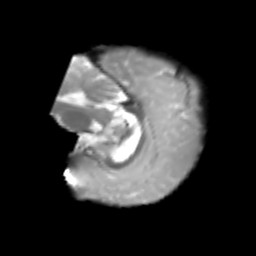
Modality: T2w
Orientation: sagittal
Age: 6
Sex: male
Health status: healthy